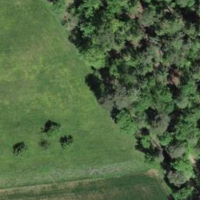
EUNIS habitat code: 24
Species observed at this site:
Roeseliana roeselii
Rhingia campestris
Coreus marginatus
Sympecma fusca